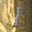
Label: 1